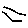
Label: line